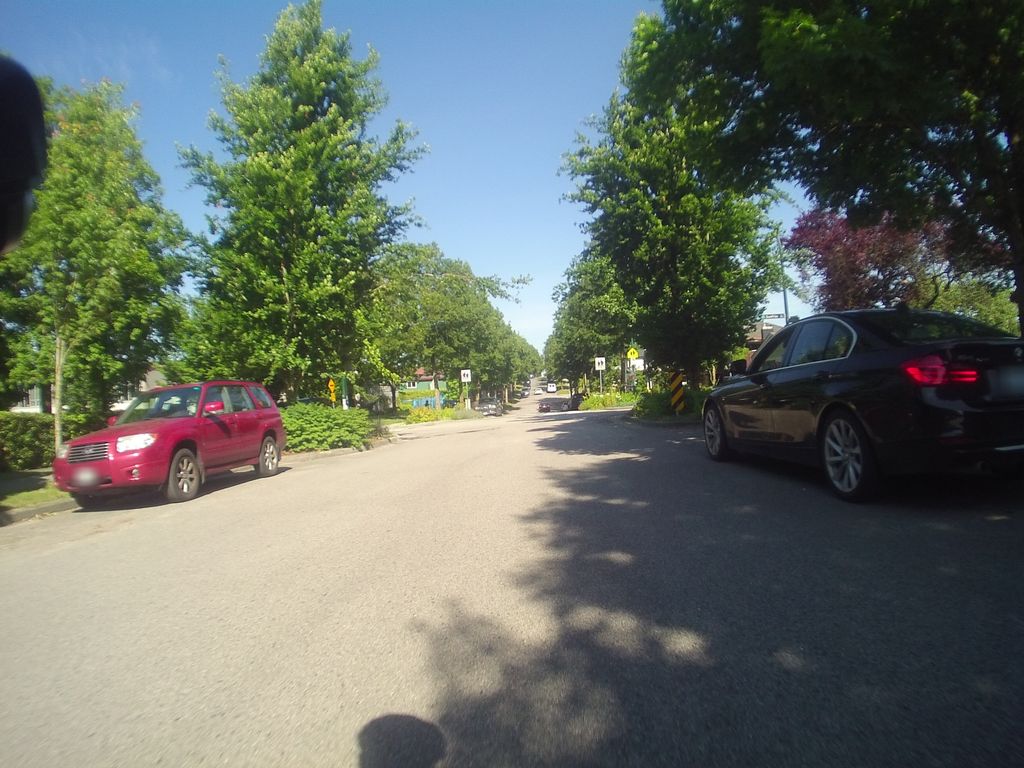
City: vancouver